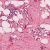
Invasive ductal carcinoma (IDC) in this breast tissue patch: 1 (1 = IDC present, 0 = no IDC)